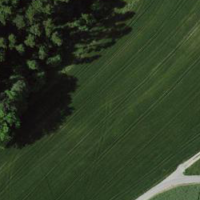
EUNIS habitat code: 52
Species observed at this site:
Emberiza citrinella